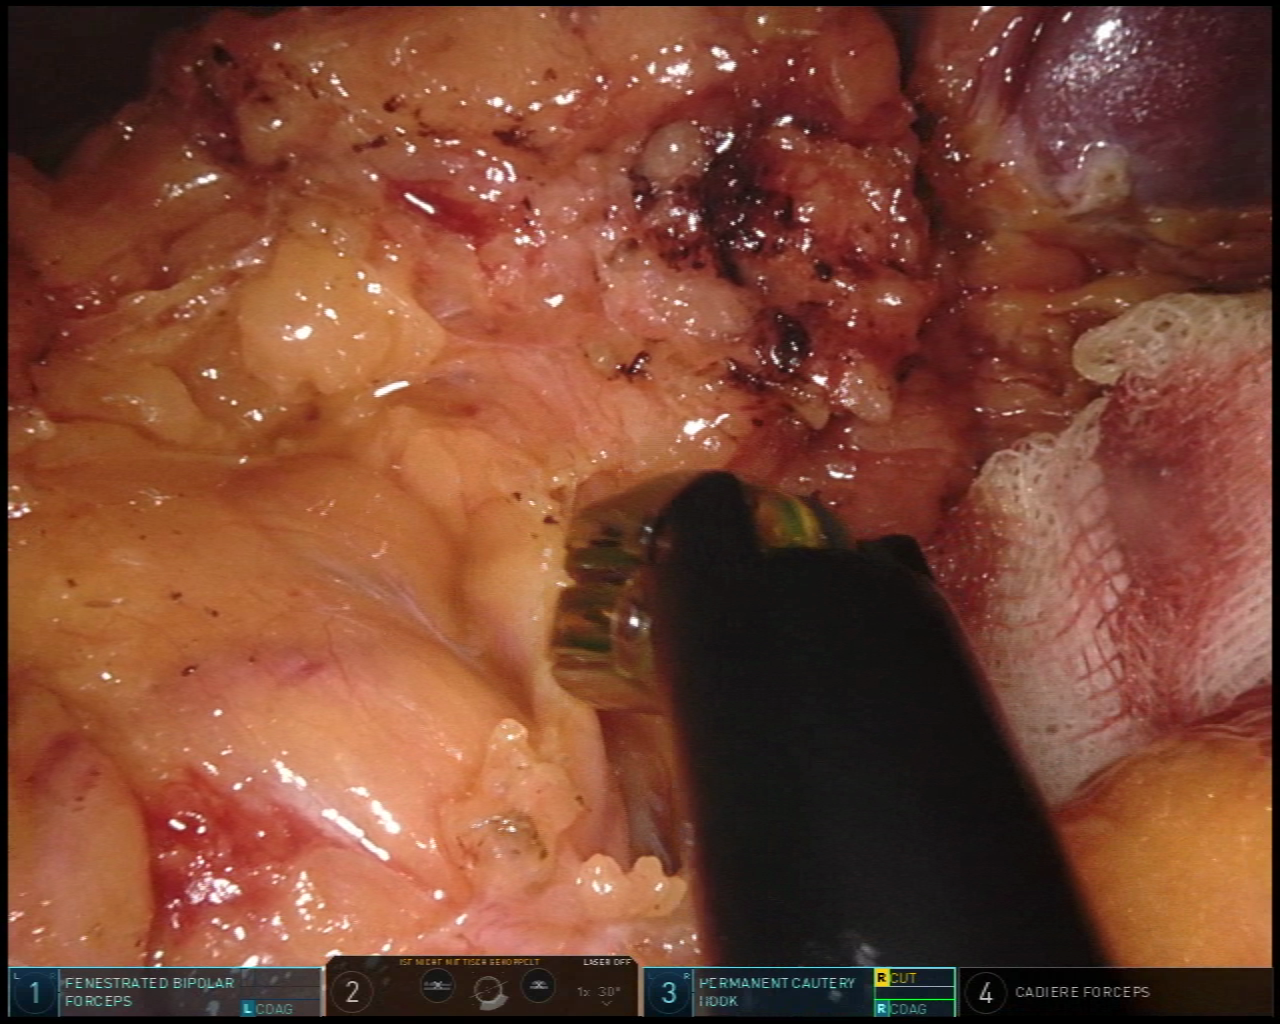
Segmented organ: spleen
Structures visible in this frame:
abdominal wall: no
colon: no
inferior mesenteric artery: no
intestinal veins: no
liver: no
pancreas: no
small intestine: no
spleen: yes
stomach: no
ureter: no
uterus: no
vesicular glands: no